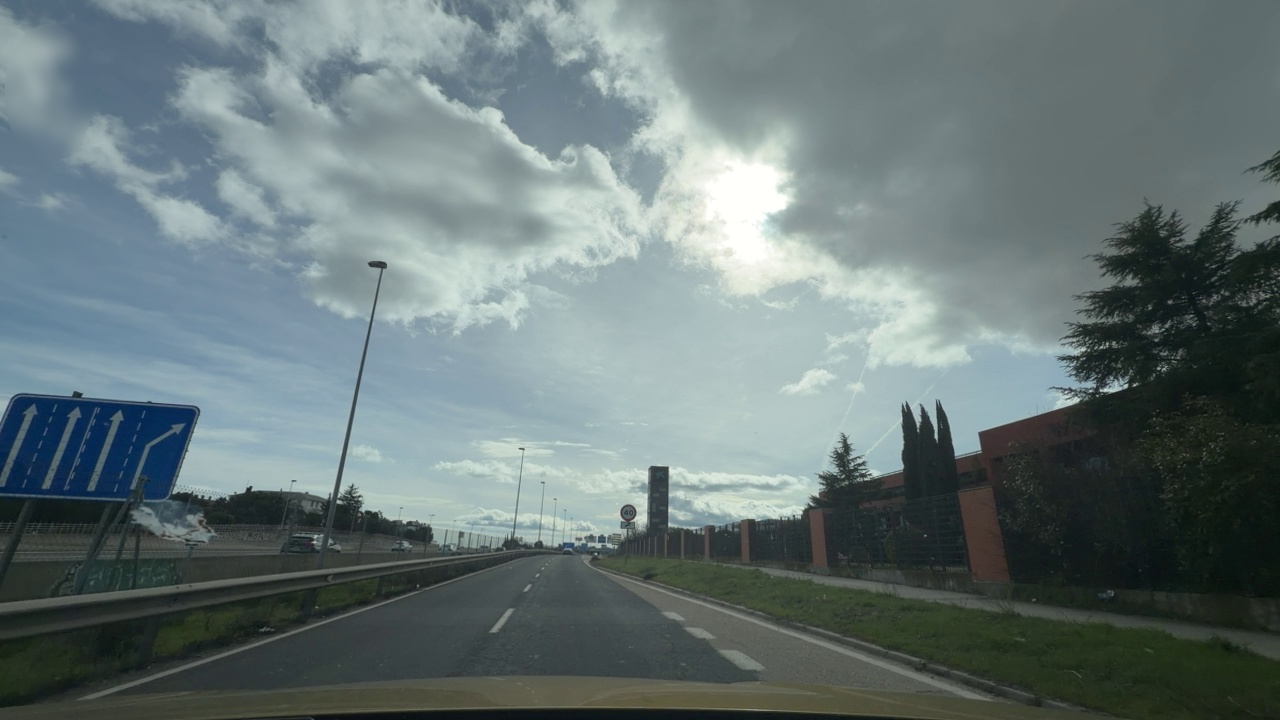
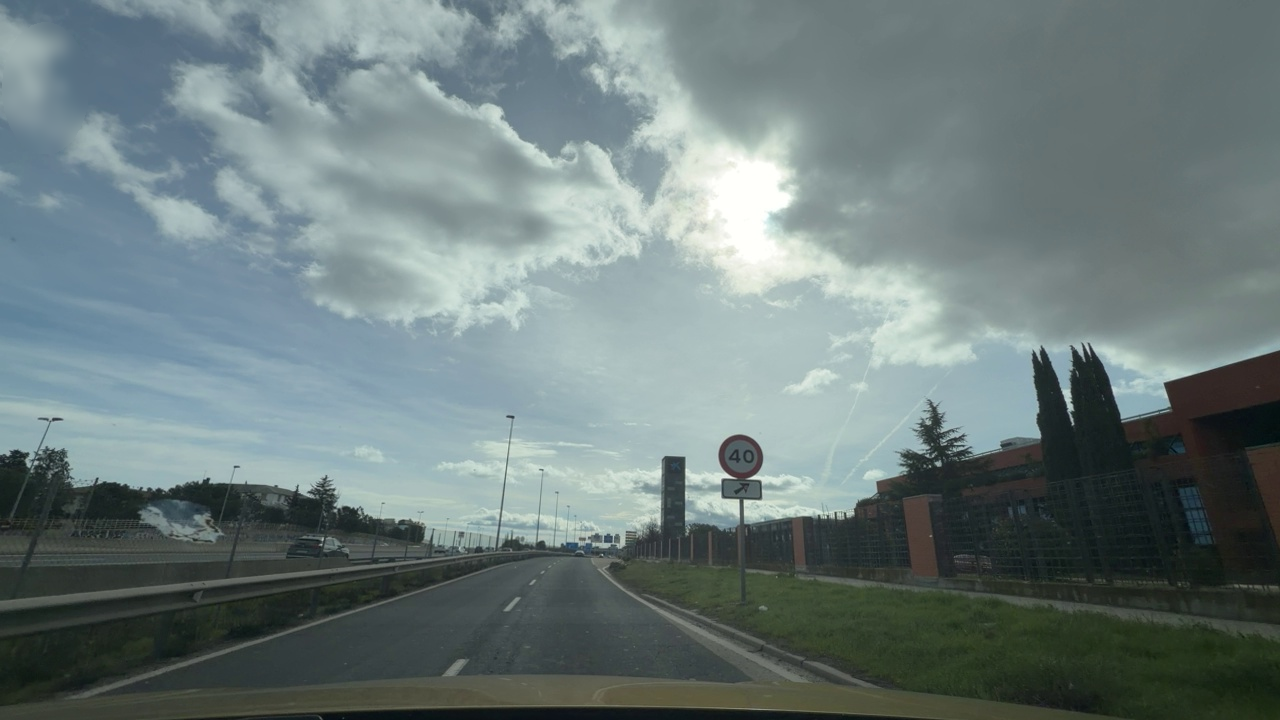
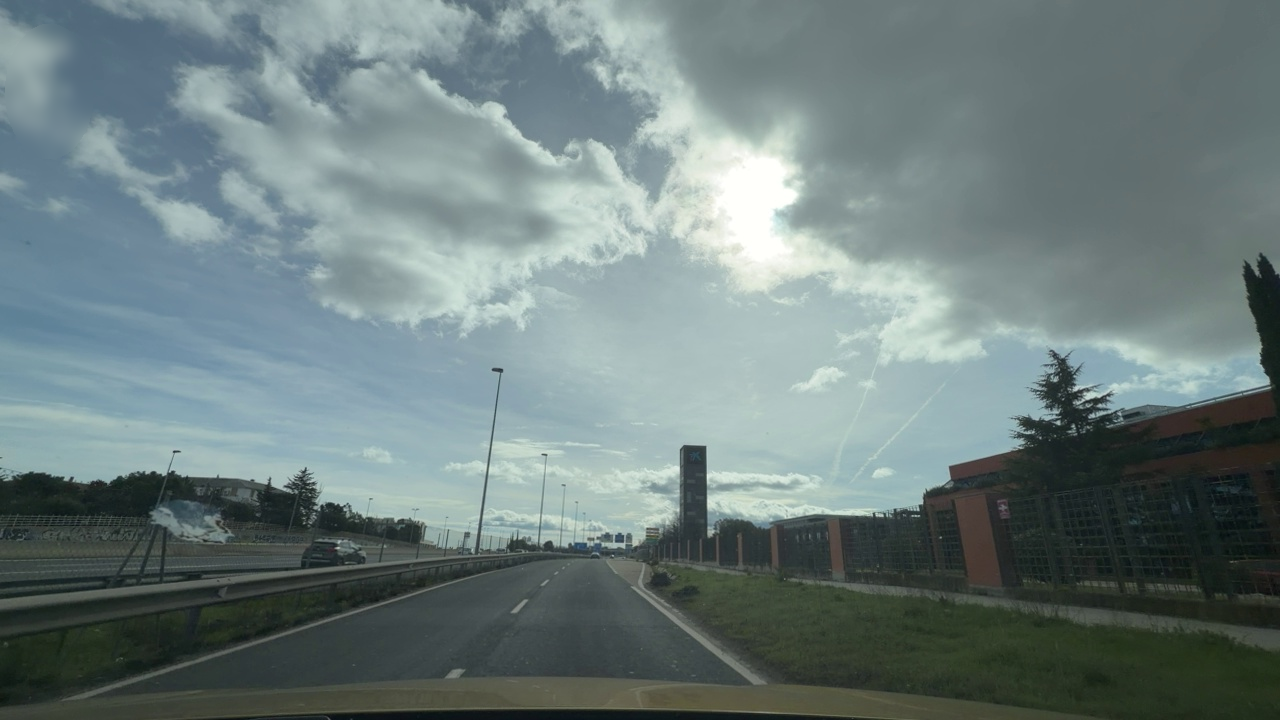
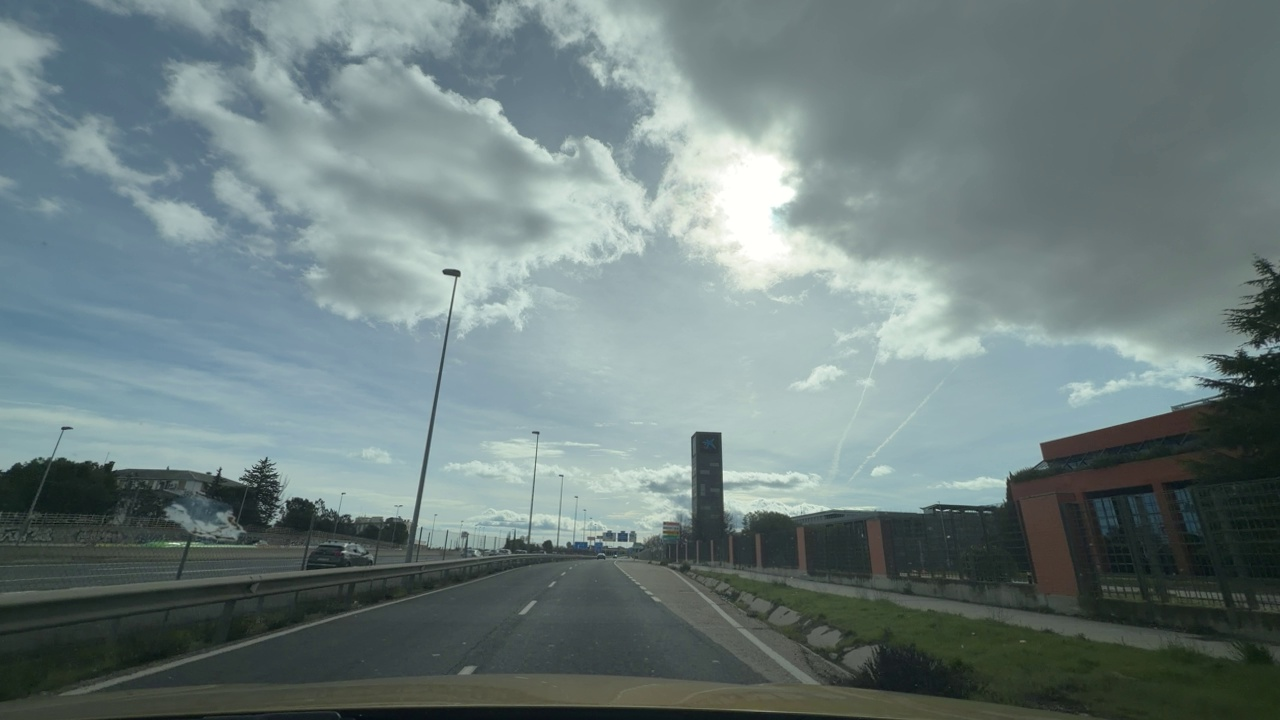
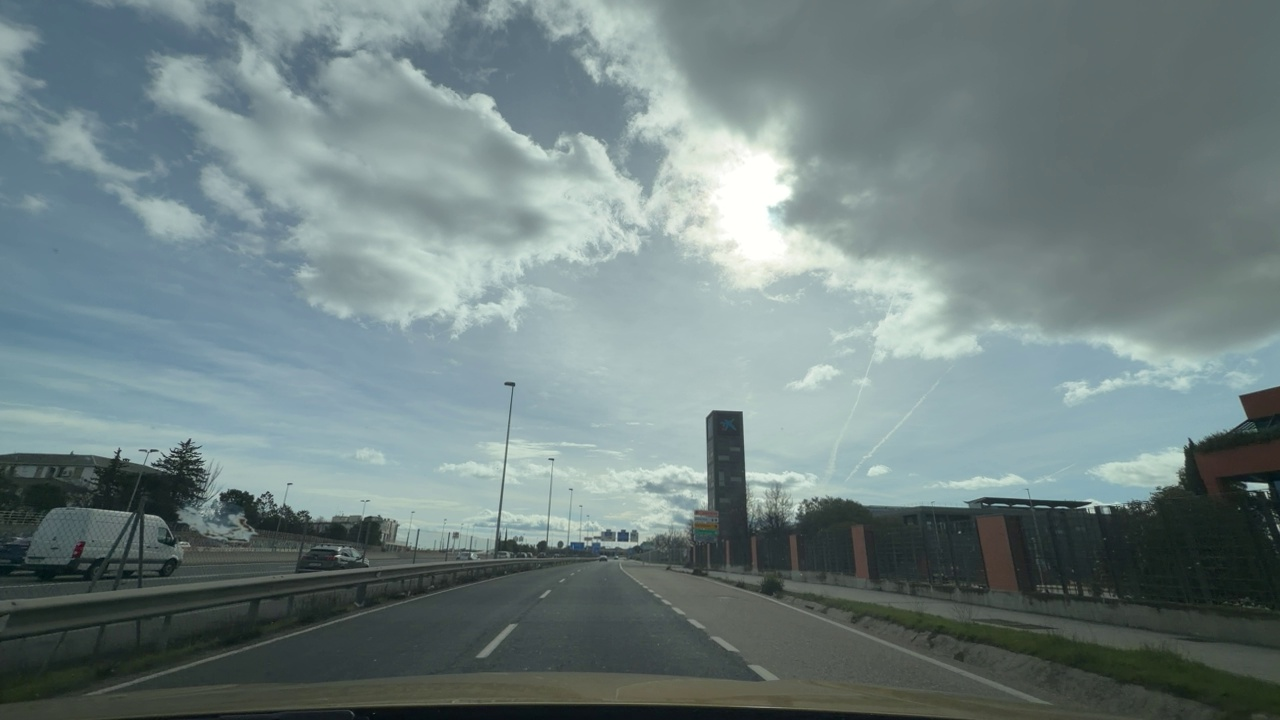
Situation: Merging lane
Question: Is the ego vehicle currently traveling within an acceleration or merge lane?
Answer: No
Reasoning: The ego vehicle is driving on the highway and an exit lane is opened to the right of the ego lane.

Situation: Merging lane
Question: Is there an adjacent acceleration lane merging into the ego lane?
Answer: Yes
Reasoning: The adjacent right lane is opened from the ego lane.

Situation: Merging lane
Question: Do the outer lane markings of an adjacent lane converge into the ego lane?
Answer: No
Reasoning: The adjacent lane lane markings diverge from the ego lane.